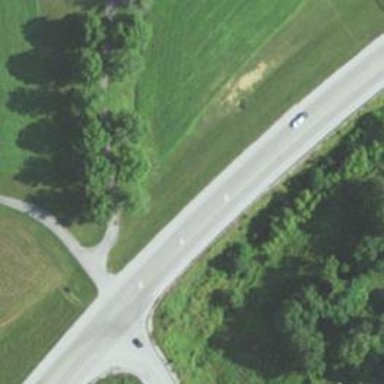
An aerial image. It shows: Trunk highway.